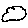
Label: cloud